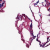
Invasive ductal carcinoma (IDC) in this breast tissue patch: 0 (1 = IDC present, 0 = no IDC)